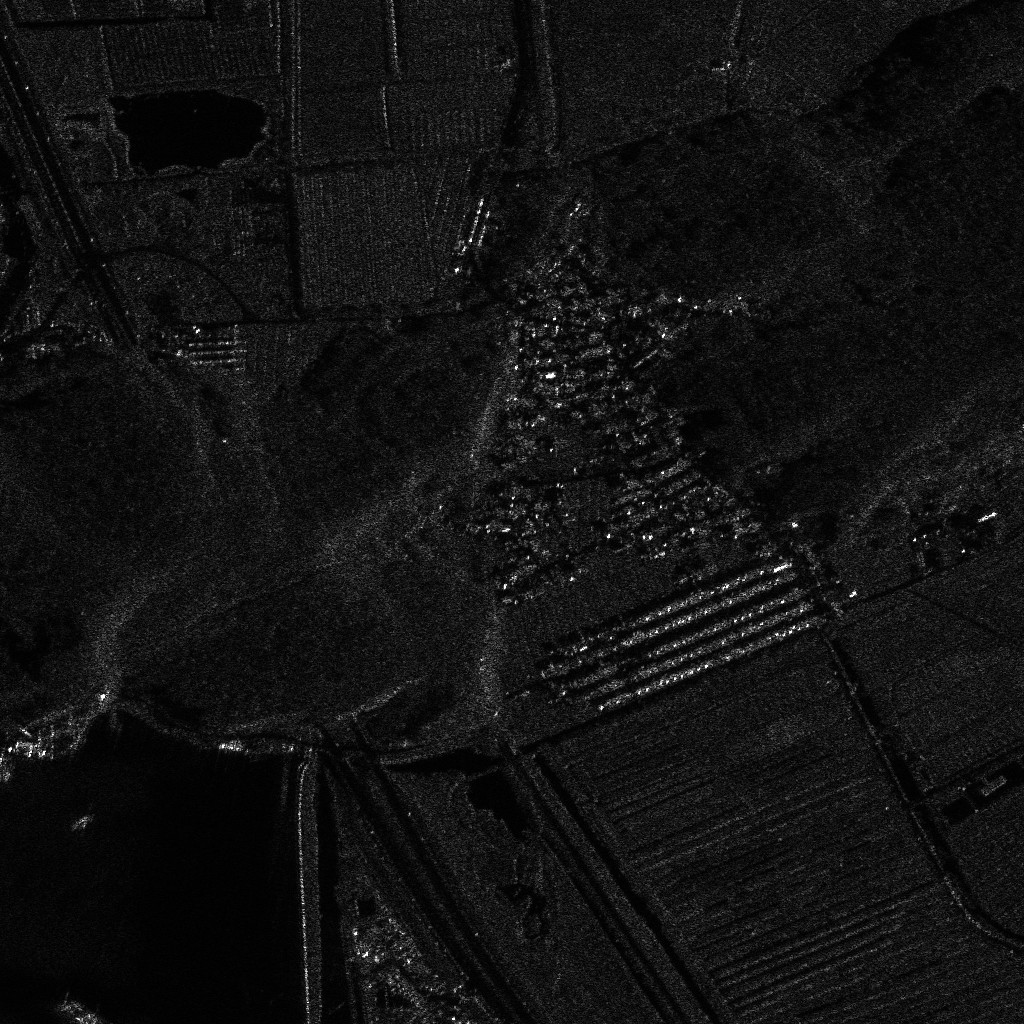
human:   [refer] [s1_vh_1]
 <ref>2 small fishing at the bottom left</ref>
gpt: <box>[[6, 98, 10, 99, 41], [5, 99, 9, 99, 41]]</box>